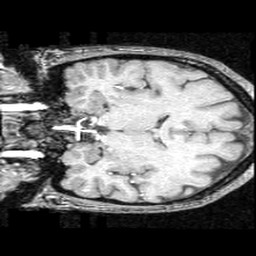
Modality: T1w
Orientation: coronal
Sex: female
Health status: ill
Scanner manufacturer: ge
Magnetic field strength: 1.5 T
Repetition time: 21 s
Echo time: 0.008 s